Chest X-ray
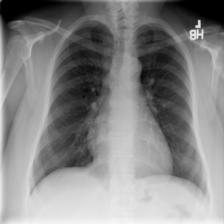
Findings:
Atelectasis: negative
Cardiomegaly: negative
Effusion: negative
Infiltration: negative
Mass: negative
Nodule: negative
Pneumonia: negative
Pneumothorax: negative
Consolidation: negative
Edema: negative
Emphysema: negative
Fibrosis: negative
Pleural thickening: negative
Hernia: negative